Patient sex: M
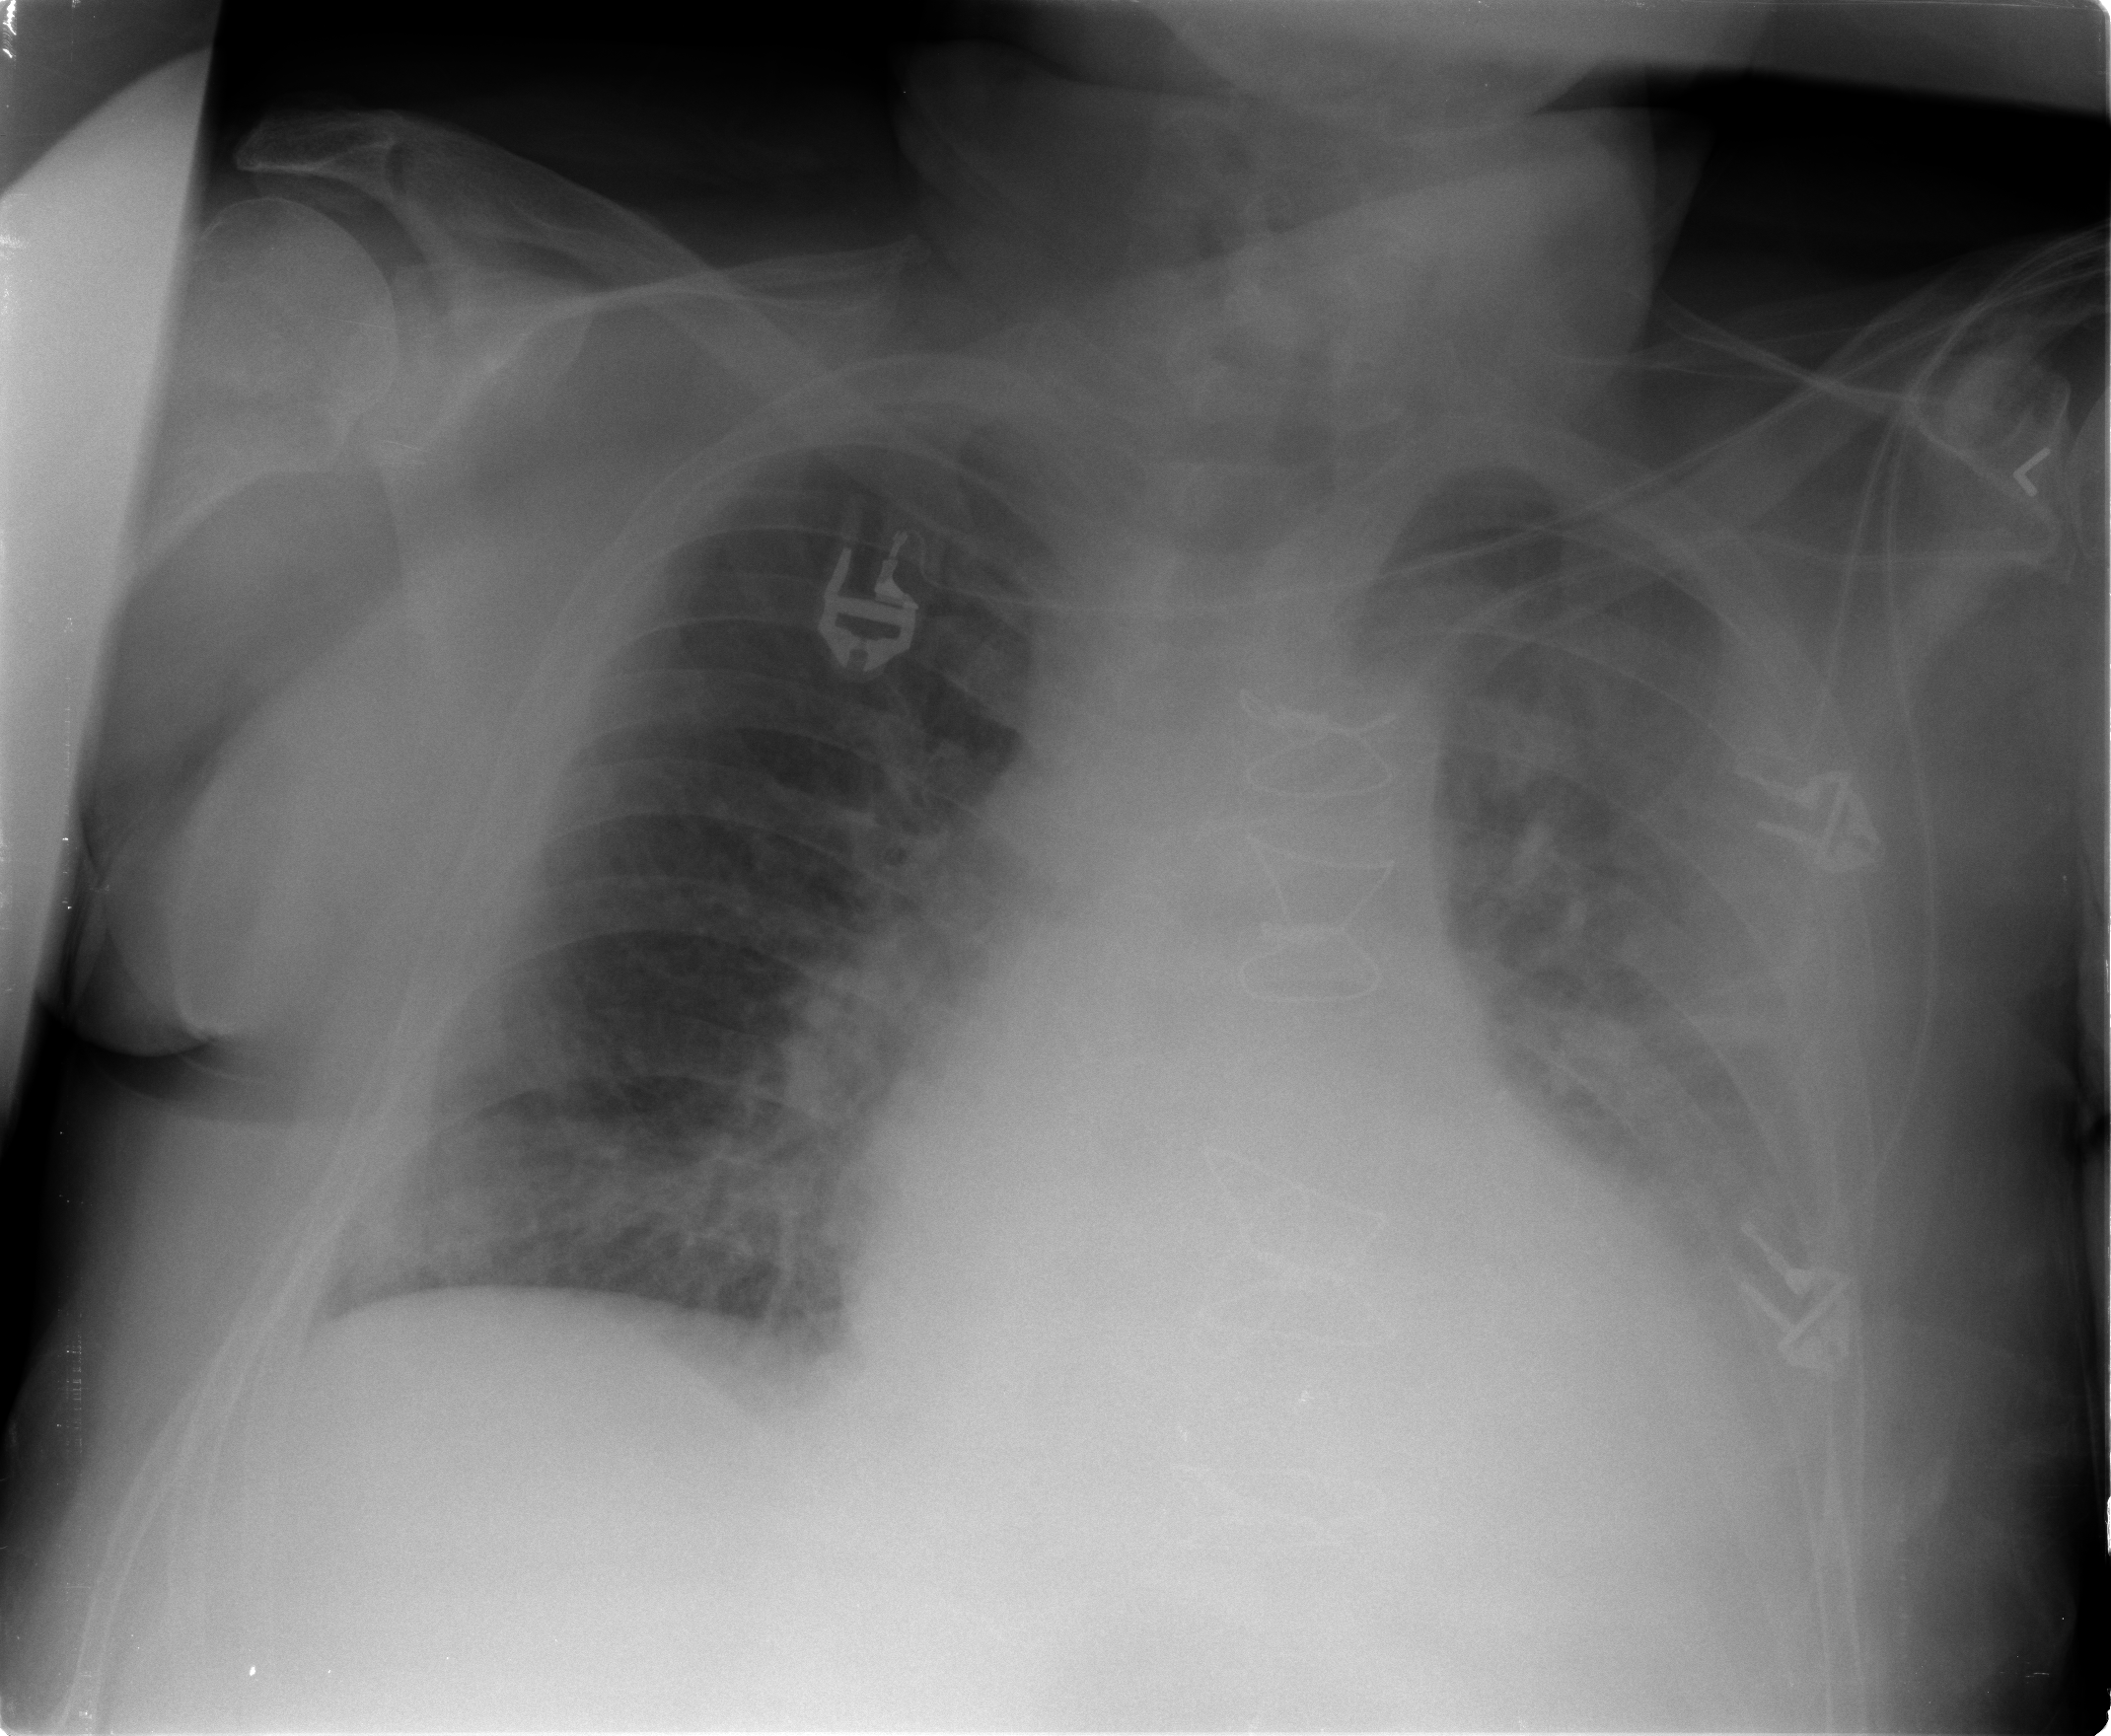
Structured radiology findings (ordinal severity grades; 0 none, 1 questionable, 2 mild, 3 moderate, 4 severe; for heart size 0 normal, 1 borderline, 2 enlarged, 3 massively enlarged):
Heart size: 2
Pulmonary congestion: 2
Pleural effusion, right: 0
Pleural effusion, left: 2
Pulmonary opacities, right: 1
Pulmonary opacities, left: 1
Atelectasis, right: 1
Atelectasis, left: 2